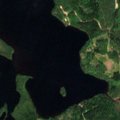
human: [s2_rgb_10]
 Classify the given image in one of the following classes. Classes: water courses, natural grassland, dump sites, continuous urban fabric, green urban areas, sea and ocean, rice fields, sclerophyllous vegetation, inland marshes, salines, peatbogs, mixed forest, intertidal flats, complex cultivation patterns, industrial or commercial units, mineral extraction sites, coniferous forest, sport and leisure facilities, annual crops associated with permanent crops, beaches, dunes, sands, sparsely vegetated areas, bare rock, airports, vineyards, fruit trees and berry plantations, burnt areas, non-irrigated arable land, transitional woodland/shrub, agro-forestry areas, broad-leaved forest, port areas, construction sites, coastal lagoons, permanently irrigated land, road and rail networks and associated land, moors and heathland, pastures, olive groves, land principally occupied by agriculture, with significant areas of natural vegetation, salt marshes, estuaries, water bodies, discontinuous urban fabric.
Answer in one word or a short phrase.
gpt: coniferous forest, water bodies